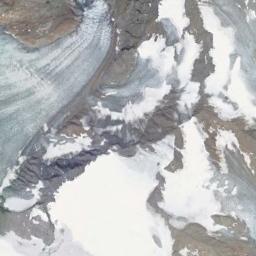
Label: snowberg